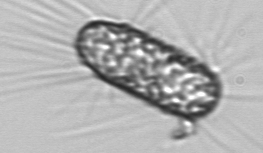
Label: Corethron_hystrix